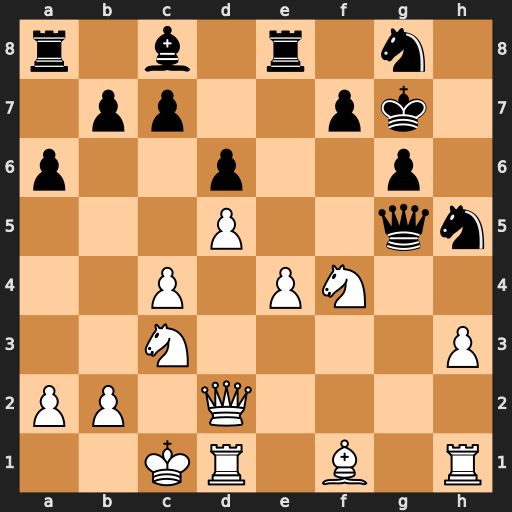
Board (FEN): r1b1r1n1/1pp2pk1/p2p2p1/3P2qn/2P1PN2/2N4P/PP1Q4/2KR1B1R
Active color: w
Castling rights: -
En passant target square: -
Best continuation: Ne6+ Bxe6 Qxg5